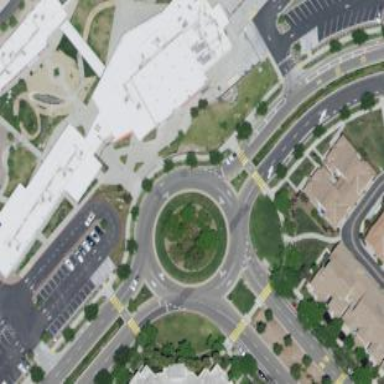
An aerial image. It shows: Roundabout at tertiary road junction.